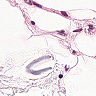
Metastatic tissue present: no